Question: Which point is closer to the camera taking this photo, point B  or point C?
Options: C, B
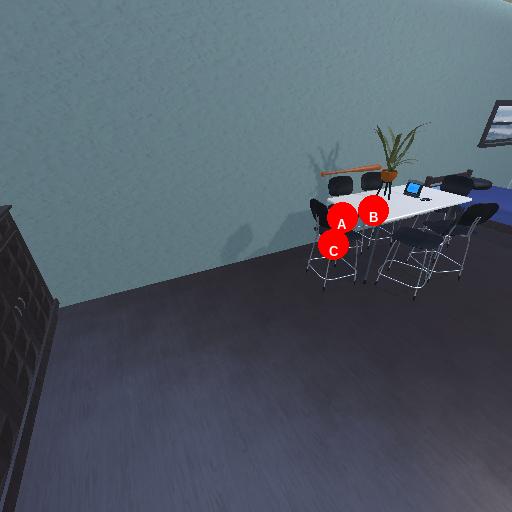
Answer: C